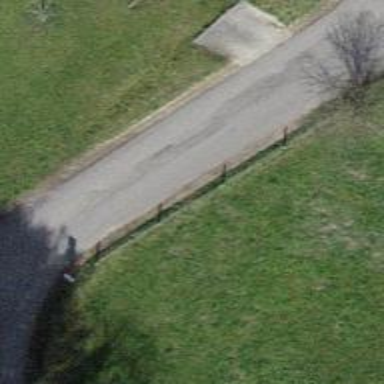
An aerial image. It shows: Unclassified road with asphalt surface.